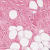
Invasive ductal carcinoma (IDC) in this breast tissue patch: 0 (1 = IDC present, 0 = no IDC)